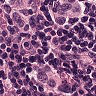
Metastatic tissue present: yes